Interaction volume radius: 10 \u00c5
Interaction volume height: 45 \u00c5
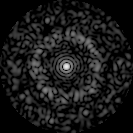
Disorder parameter: 0.8275